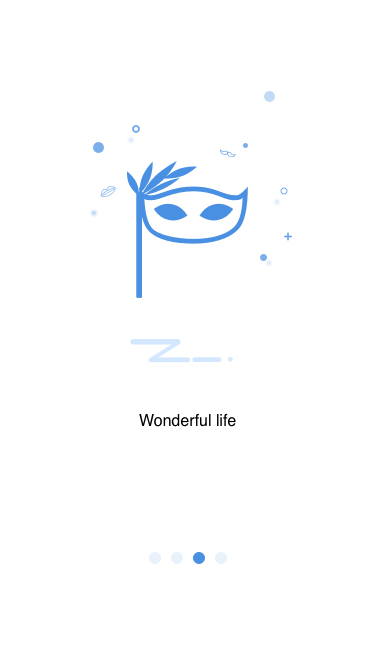
Text in this UI design:
Wonderful life